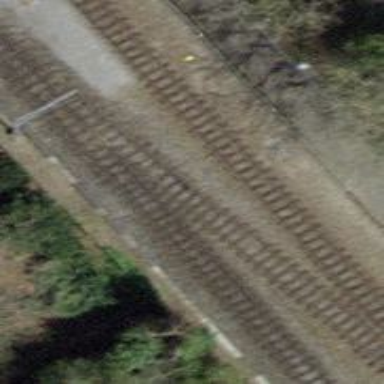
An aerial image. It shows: Narrow gauge railway with electrified contact lines.